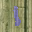
Label: 1